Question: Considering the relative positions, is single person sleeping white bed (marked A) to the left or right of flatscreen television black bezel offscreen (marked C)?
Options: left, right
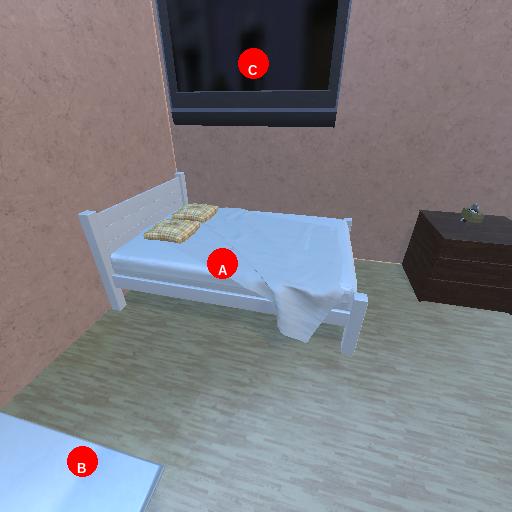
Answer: left